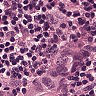
Metastatic tissue present: yes